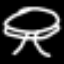
Label: mushroom